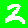
Digit: 2